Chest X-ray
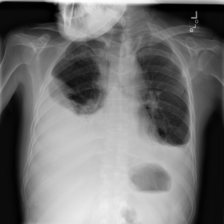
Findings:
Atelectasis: positive
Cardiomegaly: negative
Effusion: positive
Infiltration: negative
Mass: positive
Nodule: negative
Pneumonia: negative
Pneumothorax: negative
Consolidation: negative
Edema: negative
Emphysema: negative
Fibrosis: negative
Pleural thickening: negative
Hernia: negative